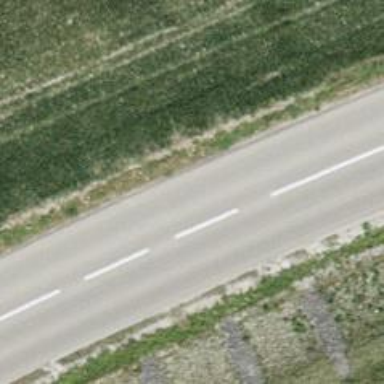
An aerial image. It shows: Secondary road.